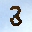
Label: 3